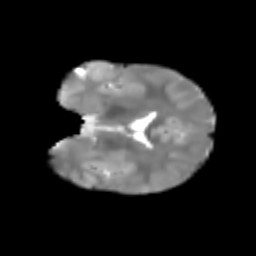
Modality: T2w
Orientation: coronal
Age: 6
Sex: male
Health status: healthy